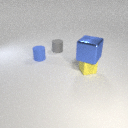
small yellow rubber cube in front of small gray rubber cylinder